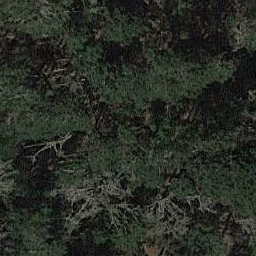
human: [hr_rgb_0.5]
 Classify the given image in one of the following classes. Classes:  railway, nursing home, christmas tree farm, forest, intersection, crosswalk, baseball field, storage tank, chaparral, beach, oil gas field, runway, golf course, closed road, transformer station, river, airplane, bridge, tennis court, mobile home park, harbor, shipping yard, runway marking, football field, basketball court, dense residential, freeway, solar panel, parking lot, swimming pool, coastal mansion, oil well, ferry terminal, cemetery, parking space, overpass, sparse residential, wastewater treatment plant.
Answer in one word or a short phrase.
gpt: forest